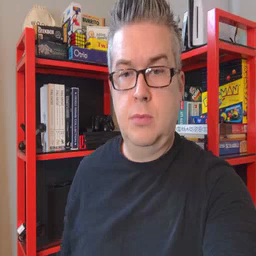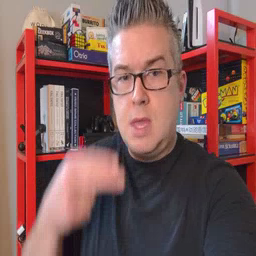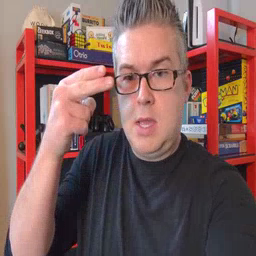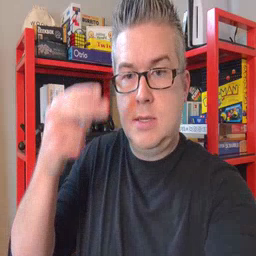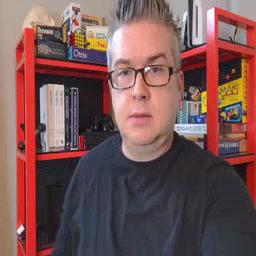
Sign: high